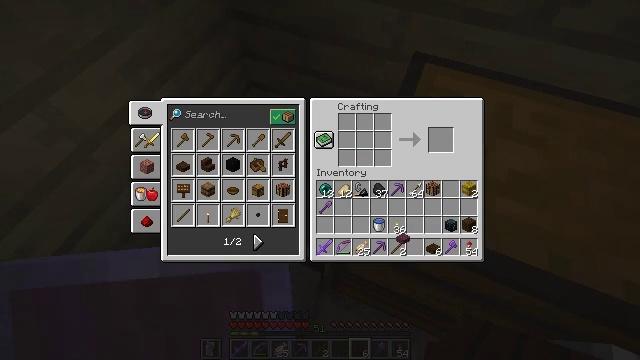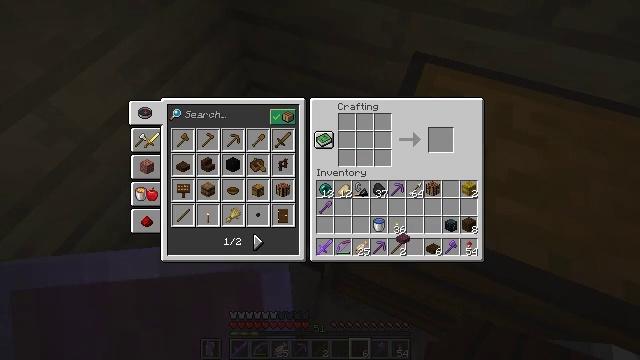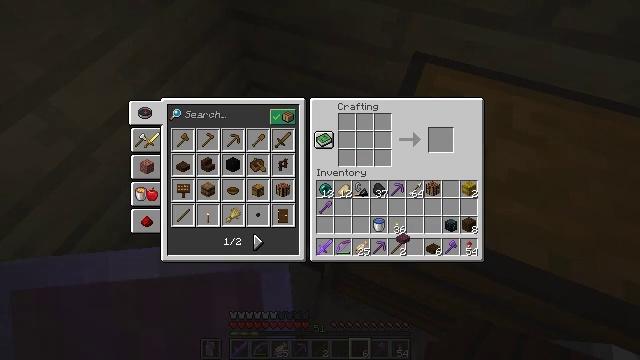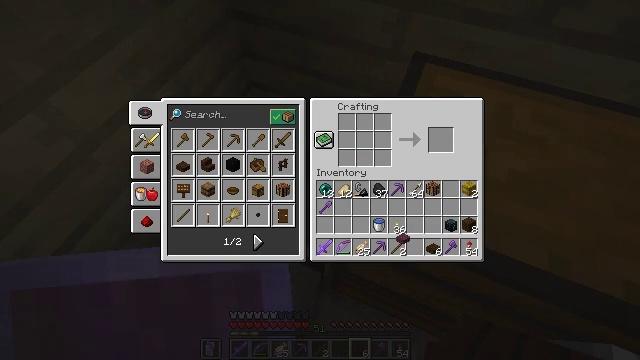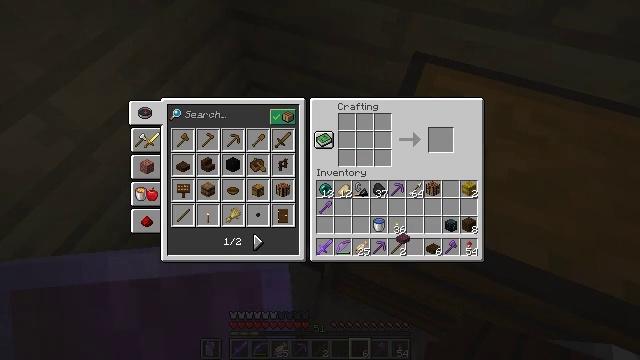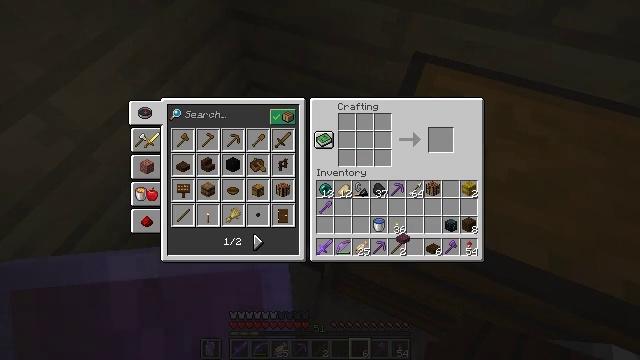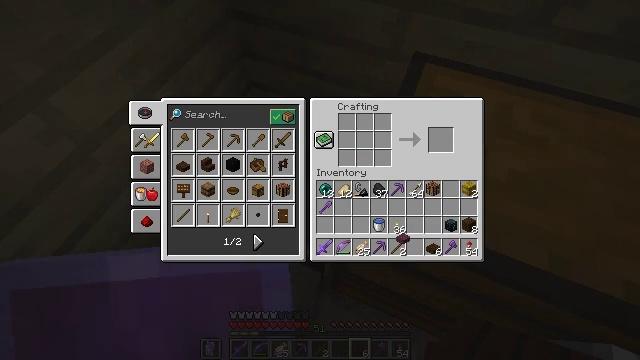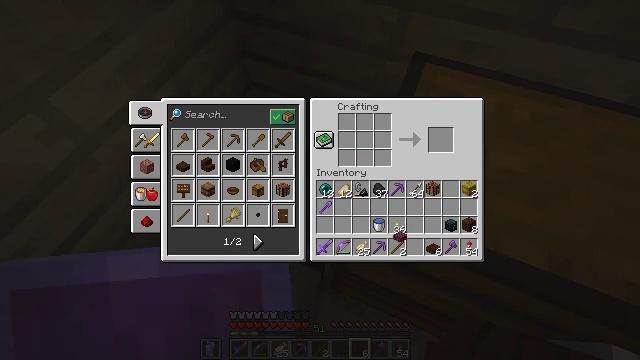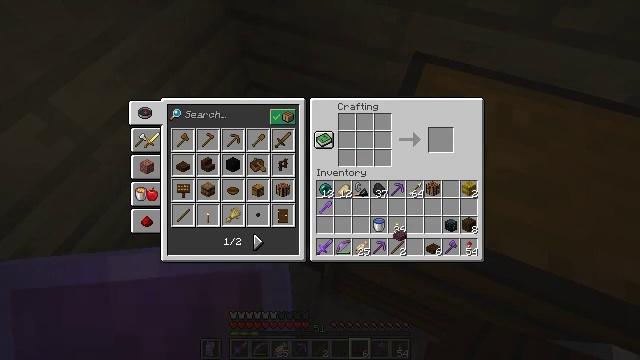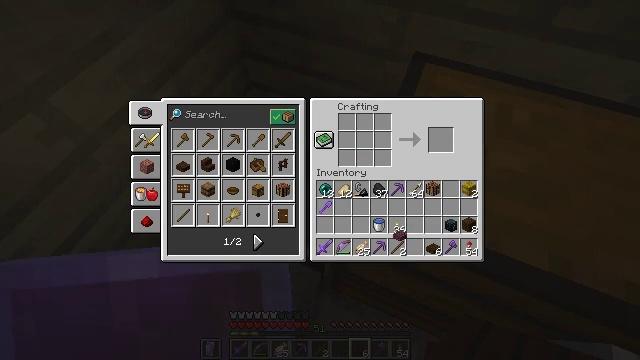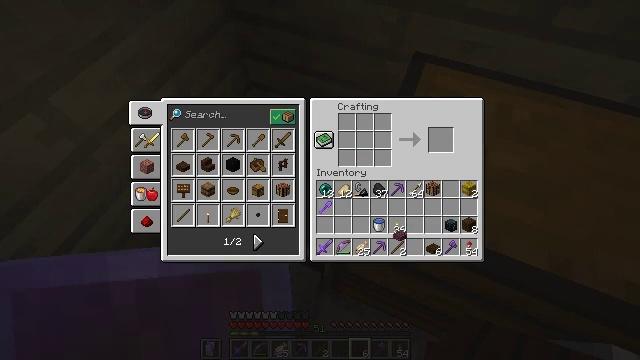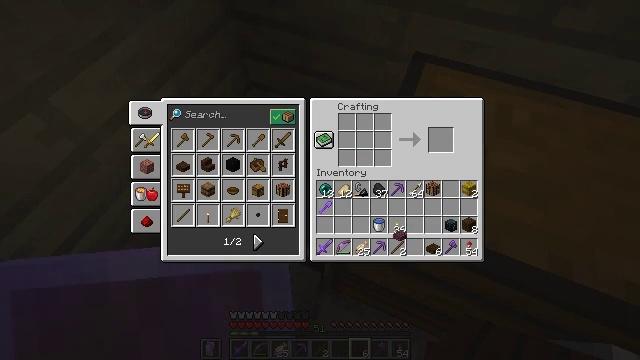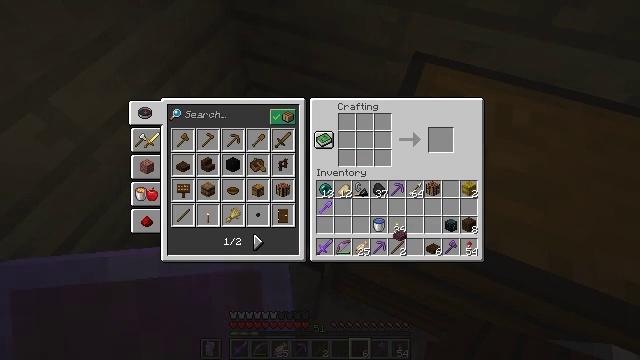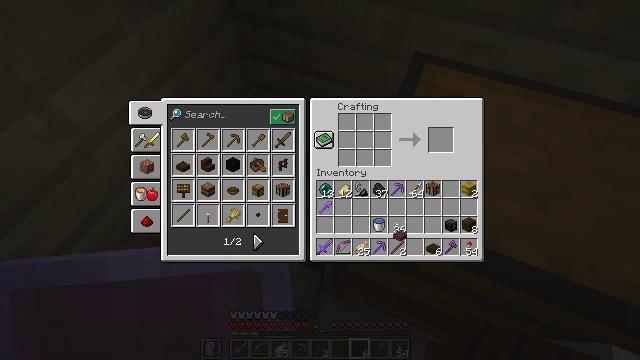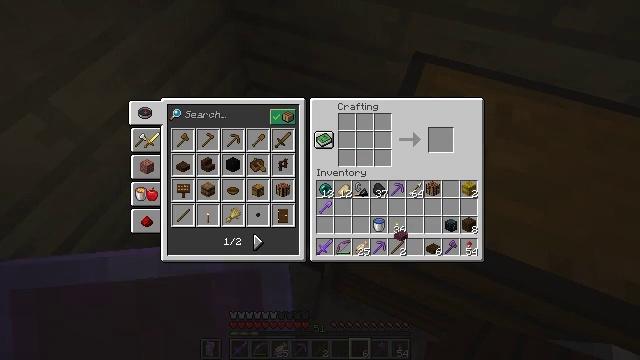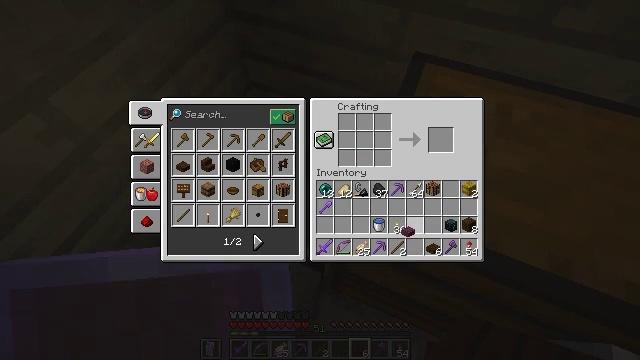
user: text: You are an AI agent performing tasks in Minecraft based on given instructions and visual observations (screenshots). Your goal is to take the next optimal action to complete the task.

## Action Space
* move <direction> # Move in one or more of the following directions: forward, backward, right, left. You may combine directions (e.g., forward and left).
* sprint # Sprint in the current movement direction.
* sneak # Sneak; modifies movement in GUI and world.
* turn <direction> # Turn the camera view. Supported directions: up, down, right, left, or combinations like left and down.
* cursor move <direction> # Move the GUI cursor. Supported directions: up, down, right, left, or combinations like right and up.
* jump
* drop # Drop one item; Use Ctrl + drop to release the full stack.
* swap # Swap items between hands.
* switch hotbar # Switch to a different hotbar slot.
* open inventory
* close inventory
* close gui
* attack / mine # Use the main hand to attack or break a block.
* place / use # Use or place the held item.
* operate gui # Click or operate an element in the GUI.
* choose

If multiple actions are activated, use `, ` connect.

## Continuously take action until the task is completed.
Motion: motion action
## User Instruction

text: Use wooden planks and slabs to craft a barrel.
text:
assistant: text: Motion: no_op
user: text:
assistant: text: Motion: no_op
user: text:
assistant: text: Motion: no_op
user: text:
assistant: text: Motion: no_op
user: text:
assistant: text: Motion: no_op
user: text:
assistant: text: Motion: no_op
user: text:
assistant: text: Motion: no_op
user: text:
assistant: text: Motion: no_op
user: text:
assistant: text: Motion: no_op
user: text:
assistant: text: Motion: no_op
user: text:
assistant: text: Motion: no_op
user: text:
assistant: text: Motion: no_op
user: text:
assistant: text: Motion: no_op
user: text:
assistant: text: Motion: no_op
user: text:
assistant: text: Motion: turn right
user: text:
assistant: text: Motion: no_op
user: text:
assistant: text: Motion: no_op
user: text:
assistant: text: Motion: no_op
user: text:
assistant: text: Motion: no_op
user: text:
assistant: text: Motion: no_op
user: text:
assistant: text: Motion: turn left and up
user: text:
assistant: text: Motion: turn up
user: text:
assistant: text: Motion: turn up
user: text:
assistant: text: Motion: turn up
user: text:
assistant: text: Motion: turn up
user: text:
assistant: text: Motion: turn up
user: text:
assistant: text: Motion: no_op
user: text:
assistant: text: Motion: no_op
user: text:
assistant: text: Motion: no_op
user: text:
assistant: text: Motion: no_op